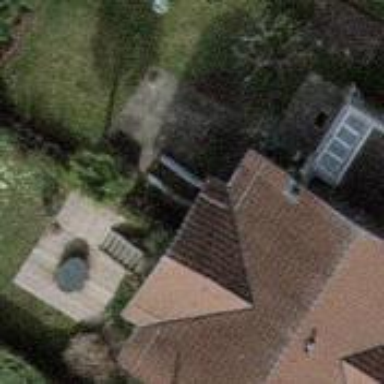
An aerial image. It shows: Semi-detached house.